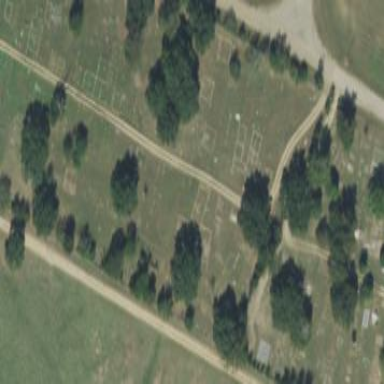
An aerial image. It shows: Cemetery.